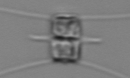
Label: Chaetoceros_similis